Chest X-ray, PA view. Patient: 46 years old, sex F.
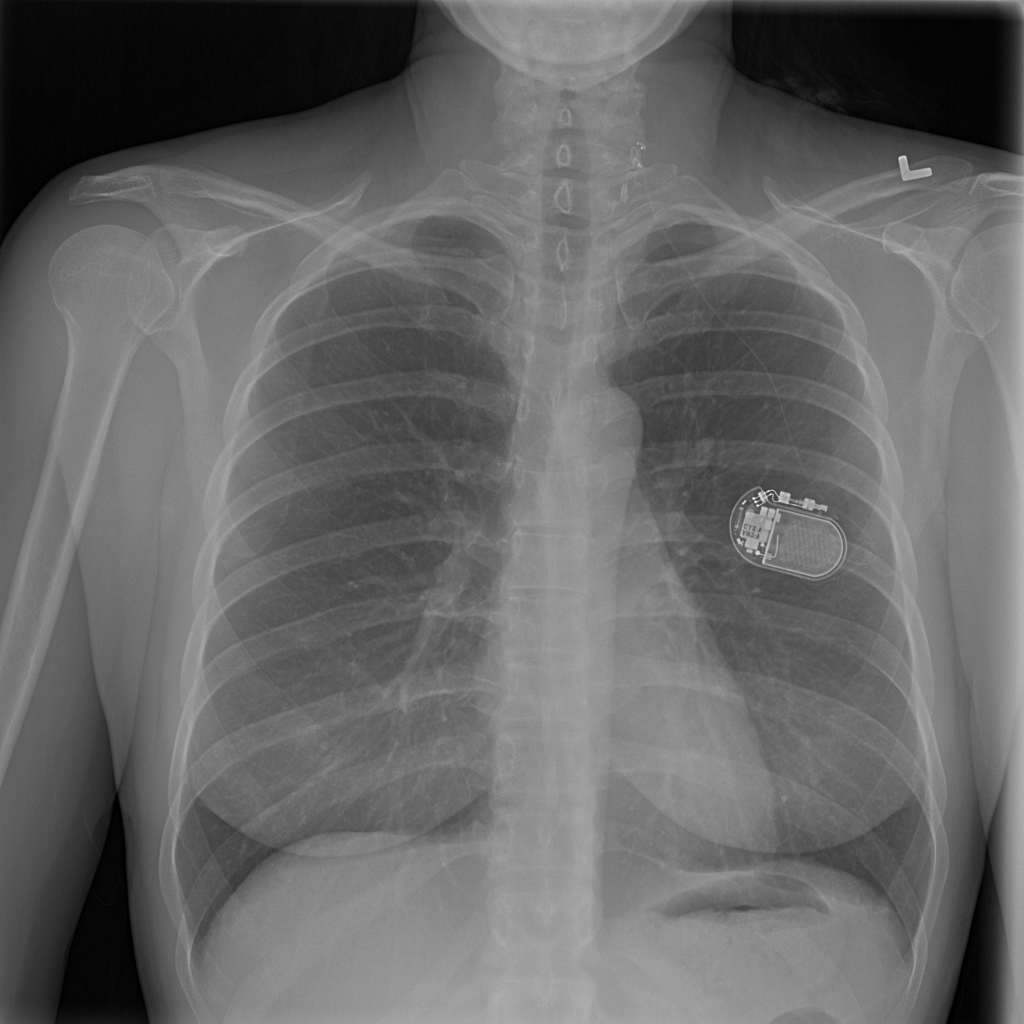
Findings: No Finding